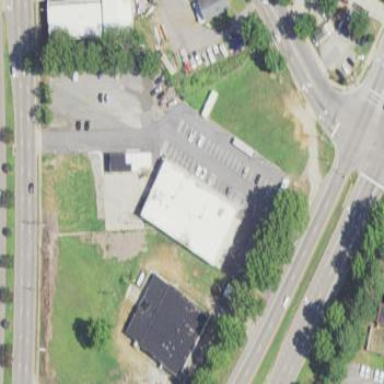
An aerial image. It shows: Commercial building.